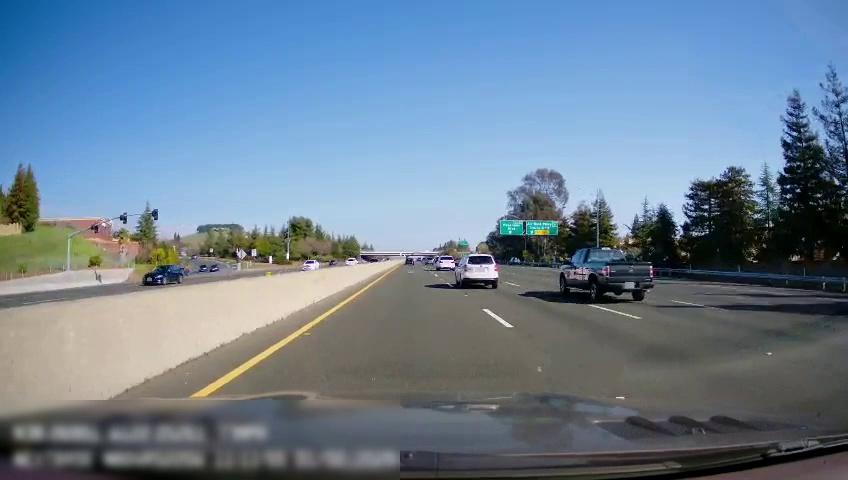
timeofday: Day
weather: Sunny
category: Drivable Space
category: Drivable Space
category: Vehicles | Car
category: Vehicles | Car
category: Vehicles | Car
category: Vehicles | Car
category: Vehicles | Car
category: Vehicles | SUV
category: Vehicles | Car
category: Vehicles | SUV
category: Vehicles | Truck
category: Vehicles | SUV
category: Vehicles | SUV
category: Vehicles | Car
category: Lanes | Alternate Lane
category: Lanes | Current Lane
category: Lanes | Current Lane
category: Lanes | Alternate Lane
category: Lanes | Opposite Lane
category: Lanes | Opposite Lane
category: Traffic | Lights
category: Traffic | Lights
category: Traffic | Lights
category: Traffic | Signs
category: Traffic | Signs